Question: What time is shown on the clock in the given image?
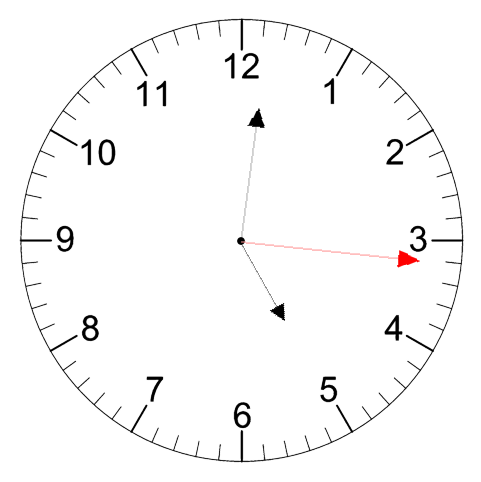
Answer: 05:01:16